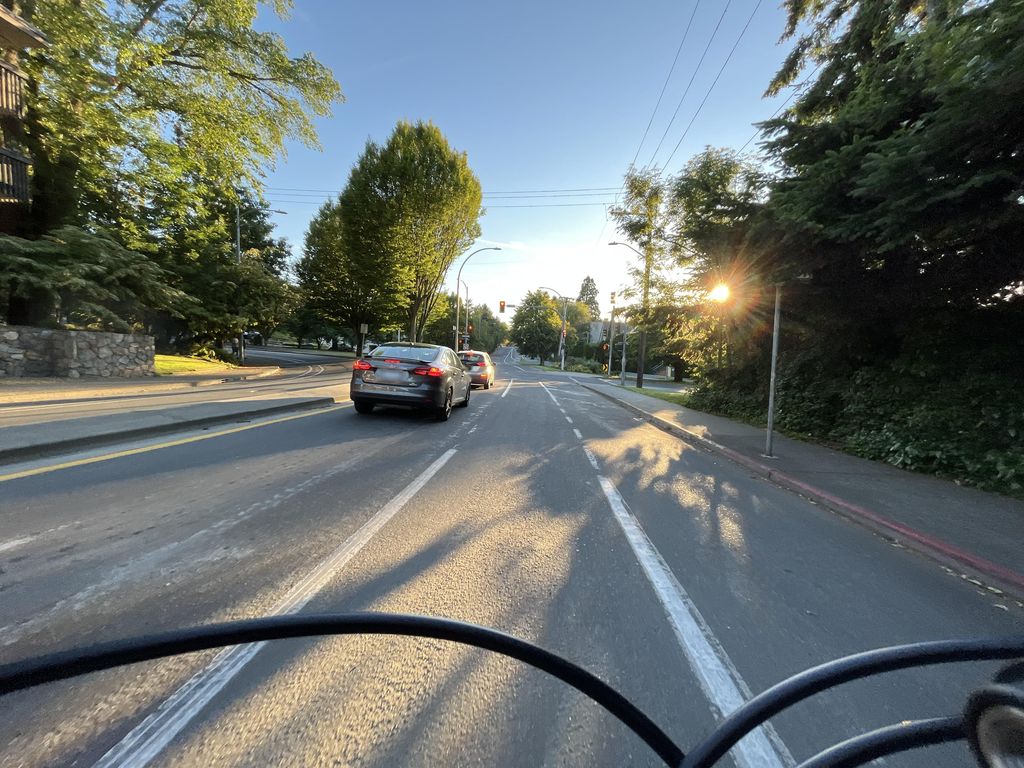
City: victoria